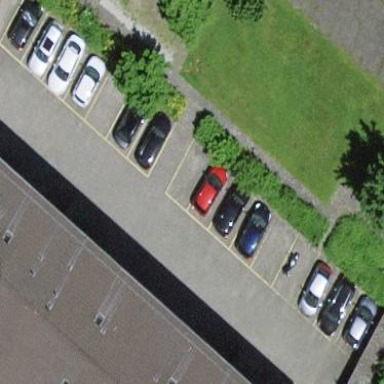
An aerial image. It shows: Parking area.